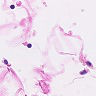
Metastatic tissue present: no